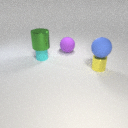
small cyan rubber cylinder below large green metal cylinder